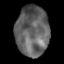
Tissue: lung
Cell type: Epithelial cells
Senescence score: 0.2109
Nuclear area (px): 1639
Mean DAPI intensity: 98.295